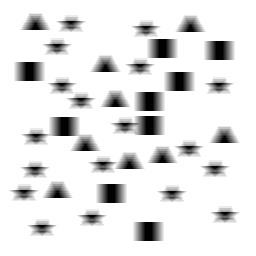
Squares: 9
Triangles: 9
Stars: 18
Total shapes: 36